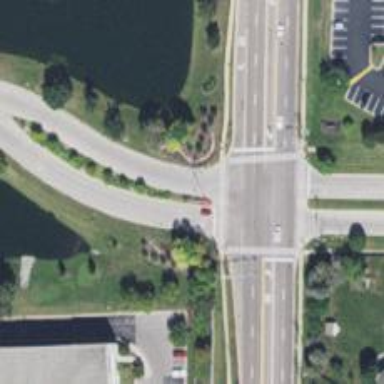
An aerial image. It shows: Footway with asphalt surface and crossing.